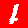
Digit: 1